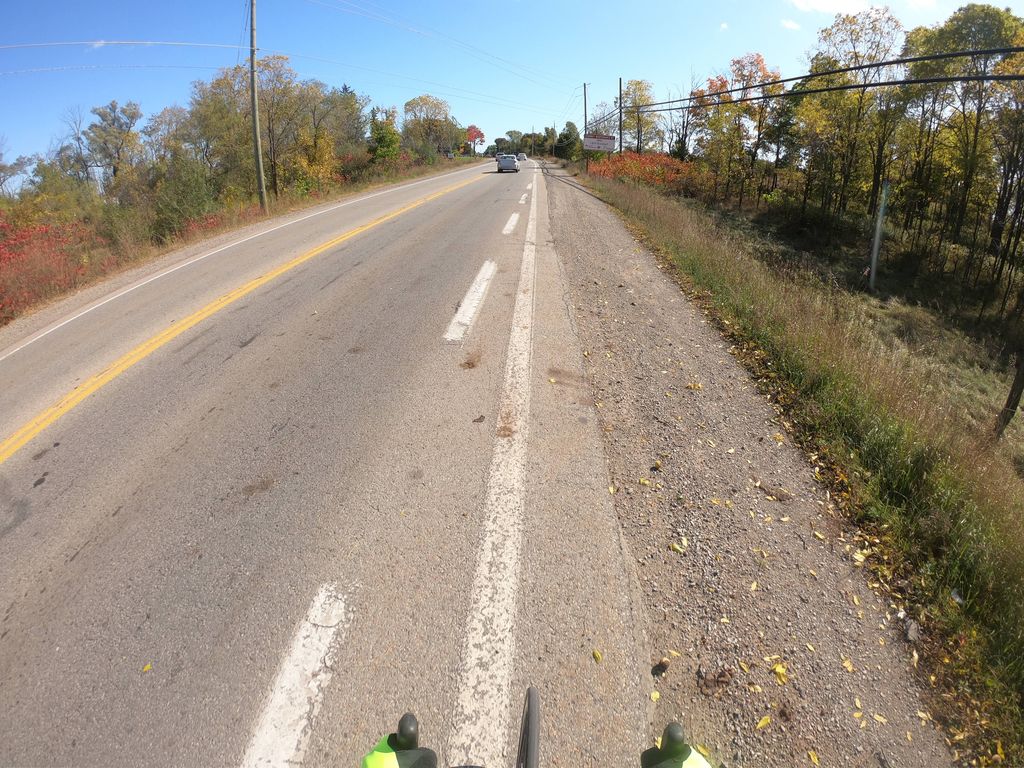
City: kitchener-waterloo